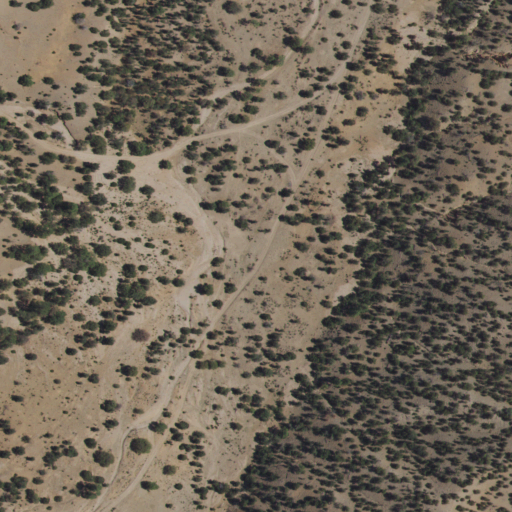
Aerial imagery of valley in New Mexico named Horse Draw containing evergreen forest, shrub, and grassland